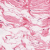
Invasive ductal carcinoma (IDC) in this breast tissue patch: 0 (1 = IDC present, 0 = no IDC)